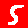
Digit: 5